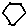
Label: hexagon